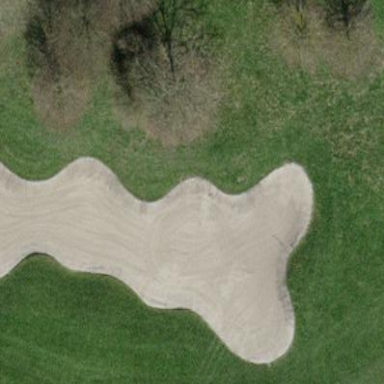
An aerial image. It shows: Golf bunker filled with sandy terrain.